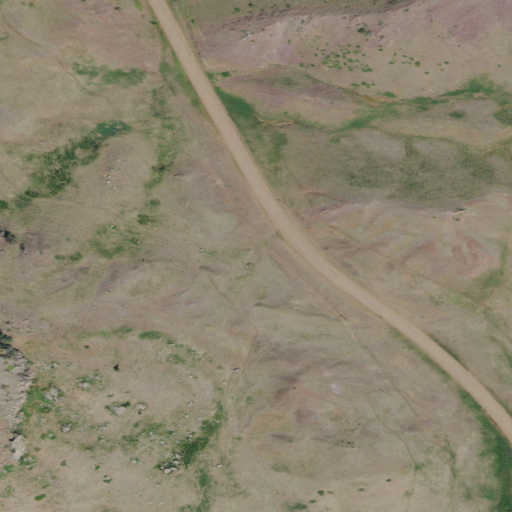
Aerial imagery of gap in Montana named Taylor Divide containing shrub, grassland, open development, low intensity development, and evergreen forest